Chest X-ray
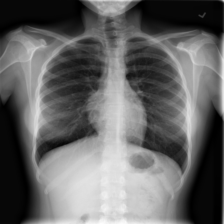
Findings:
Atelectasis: negative
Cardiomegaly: negative
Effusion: negative
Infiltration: negative
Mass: negative
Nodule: negative
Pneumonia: negative
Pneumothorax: negative
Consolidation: negative
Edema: negative
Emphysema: negative
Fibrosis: negative
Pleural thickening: negative
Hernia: negative